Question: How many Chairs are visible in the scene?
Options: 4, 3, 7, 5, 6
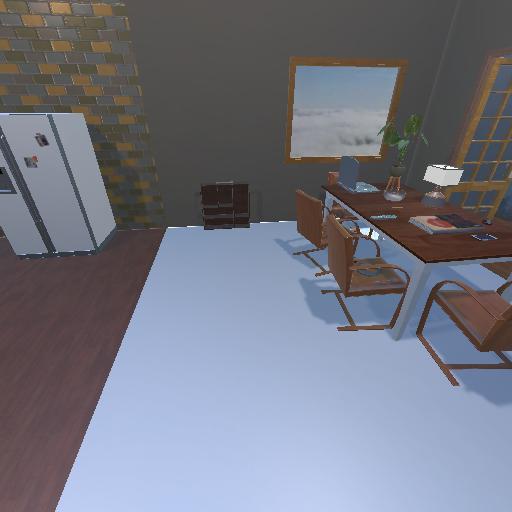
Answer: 4